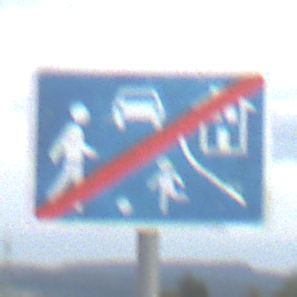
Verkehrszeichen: EndeVerkehrsberuhigterBereich
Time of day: SunriseSunset
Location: Outdoor (Nature)
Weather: PartlyCloudy
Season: NotSpecified
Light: Natural